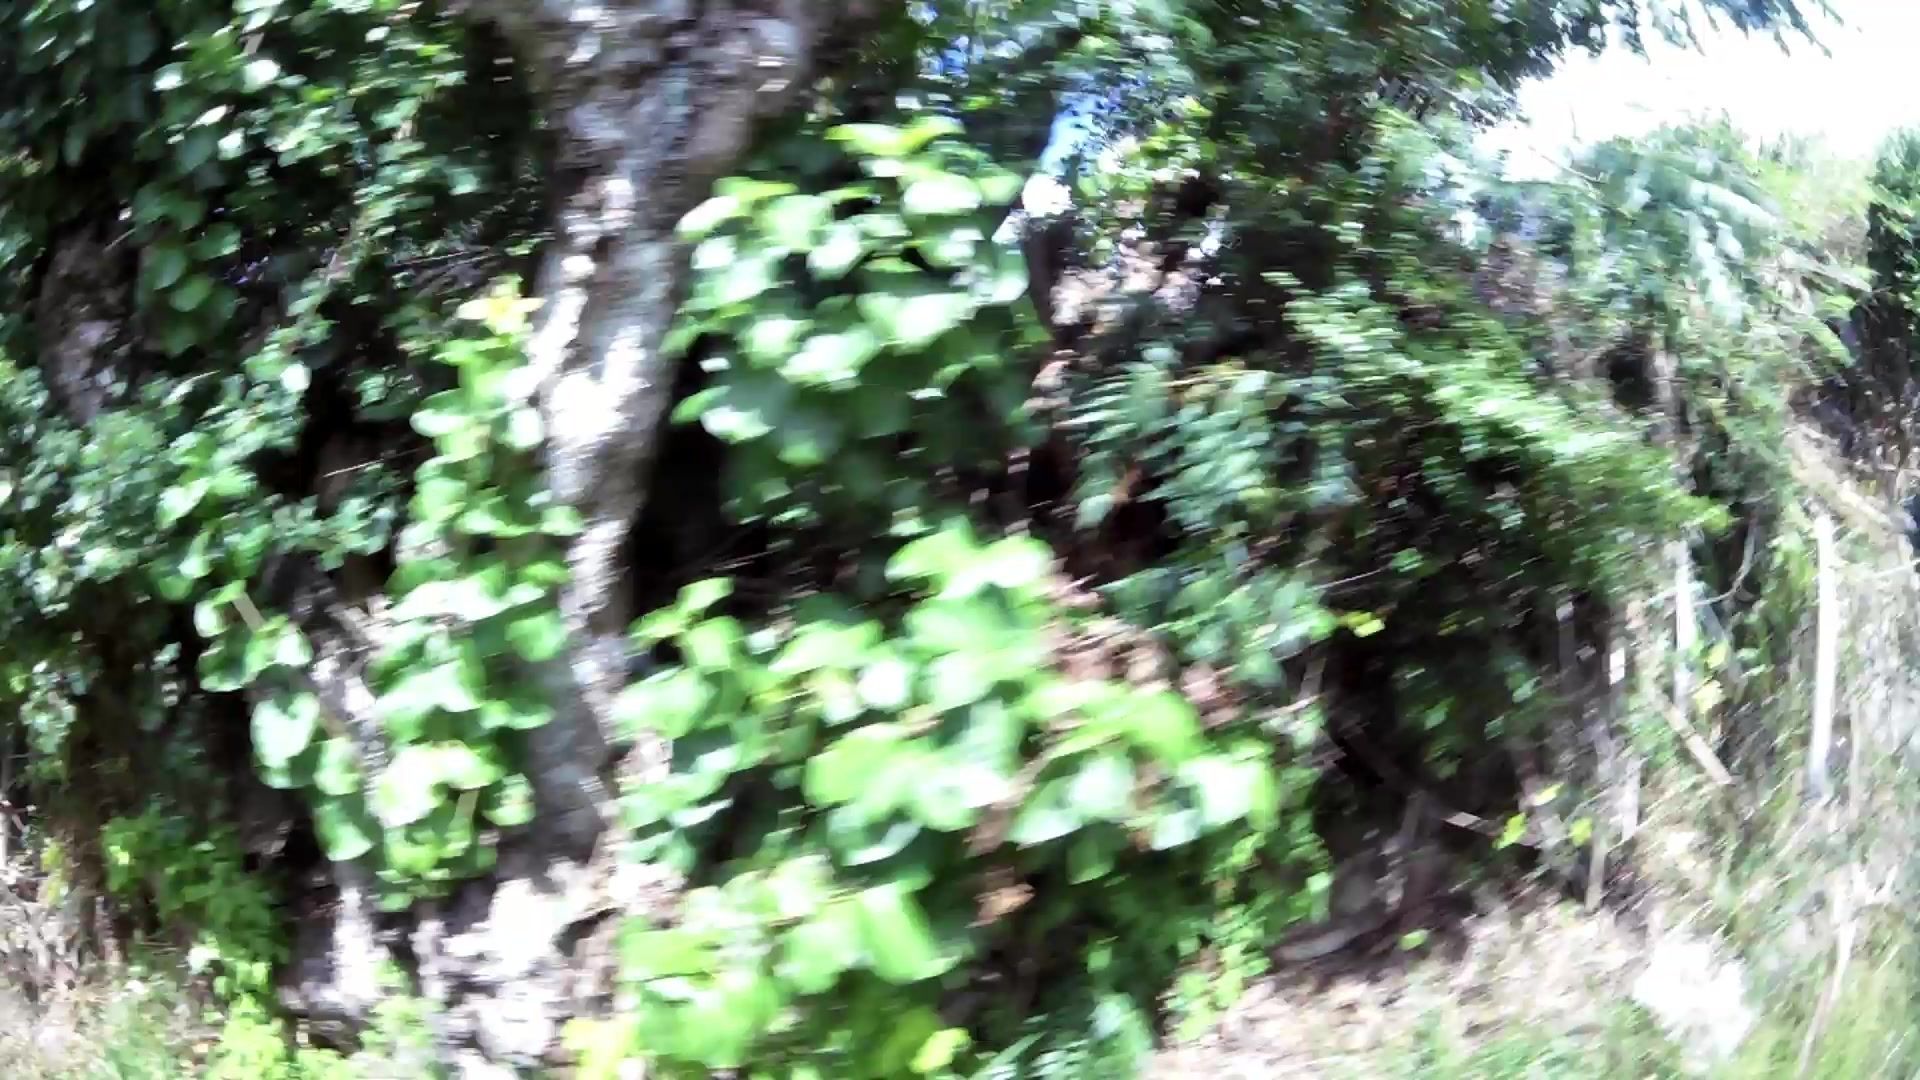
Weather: snowy
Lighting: day
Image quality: slightly poor
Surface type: walking surface
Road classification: residential
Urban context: rural cluster
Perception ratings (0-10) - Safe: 3.21, Lively: 1.6, Beautiful: 7.84, Boring: 6.16, Depressing: 5.63, Wealthy: 7.52